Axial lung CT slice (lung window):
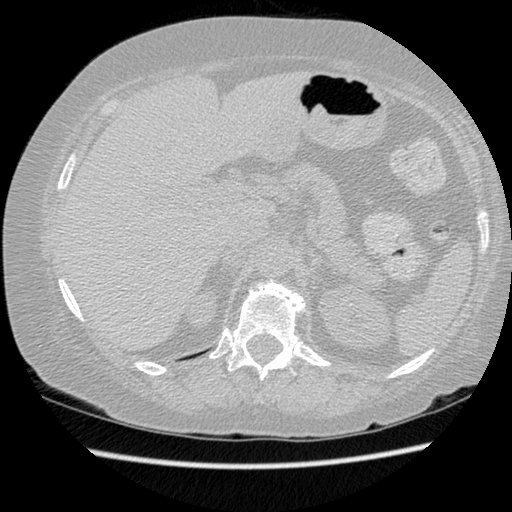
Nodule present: no